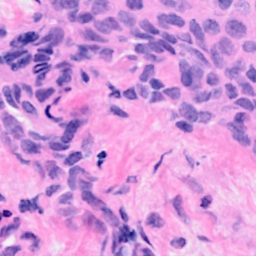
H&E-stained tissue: Breast